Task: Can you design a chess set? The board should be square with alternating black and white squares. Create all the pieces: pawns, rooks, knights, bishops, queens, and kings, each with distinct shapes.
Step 3725:
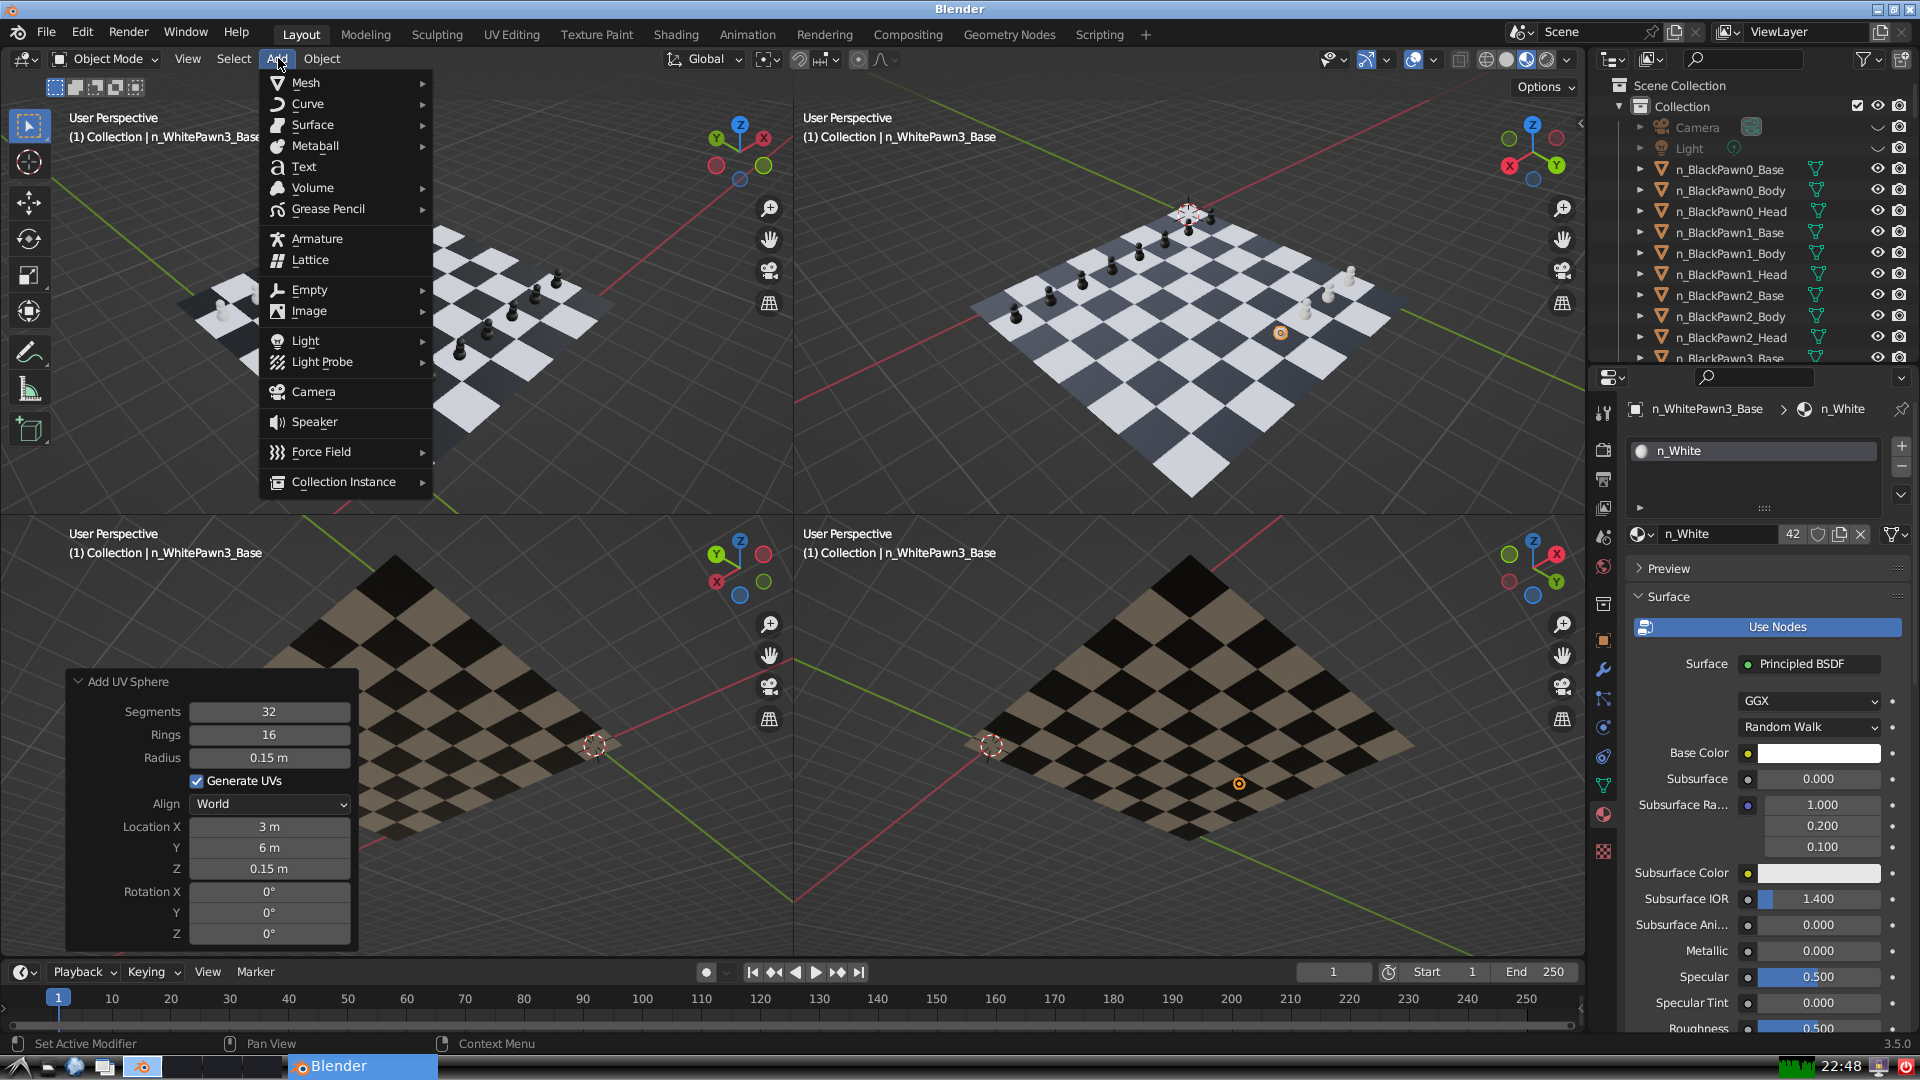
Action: {"mouse_move": [304, 84]}